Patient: sex M, age 35
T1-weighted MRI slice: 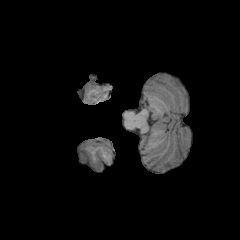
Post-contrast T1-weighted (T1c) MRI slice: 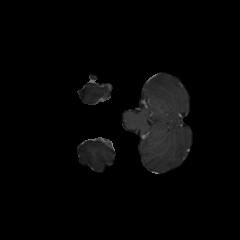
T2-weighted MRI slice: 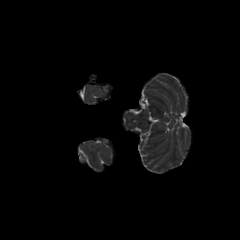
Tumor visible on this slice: no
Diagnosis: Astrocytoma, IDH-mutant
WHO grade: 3